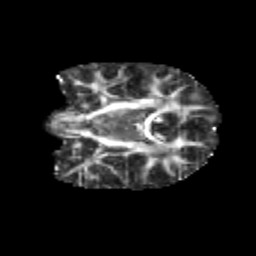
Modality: FA
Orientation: coronal
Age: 9
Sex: female
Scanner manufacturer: siemens
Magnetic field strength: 3 T
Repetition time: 3.8 s
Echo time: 0.07 s